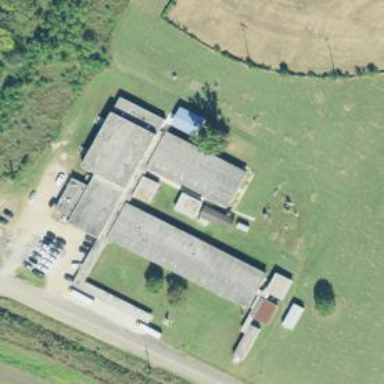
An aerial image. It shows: School.